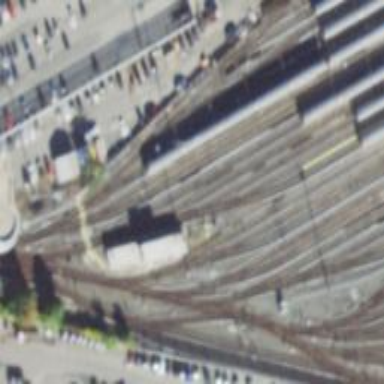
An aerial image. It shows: Electrified rail in service yard.